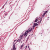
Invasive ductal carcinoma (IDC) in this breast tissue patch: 0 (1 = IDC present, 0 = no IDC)